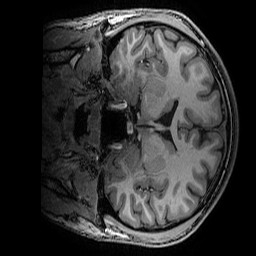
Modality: T1w
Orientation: coronal
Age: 18
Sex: female
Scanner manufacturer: ge
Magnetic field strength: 3 T
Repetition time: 0.007 s
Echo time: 0.00342 s